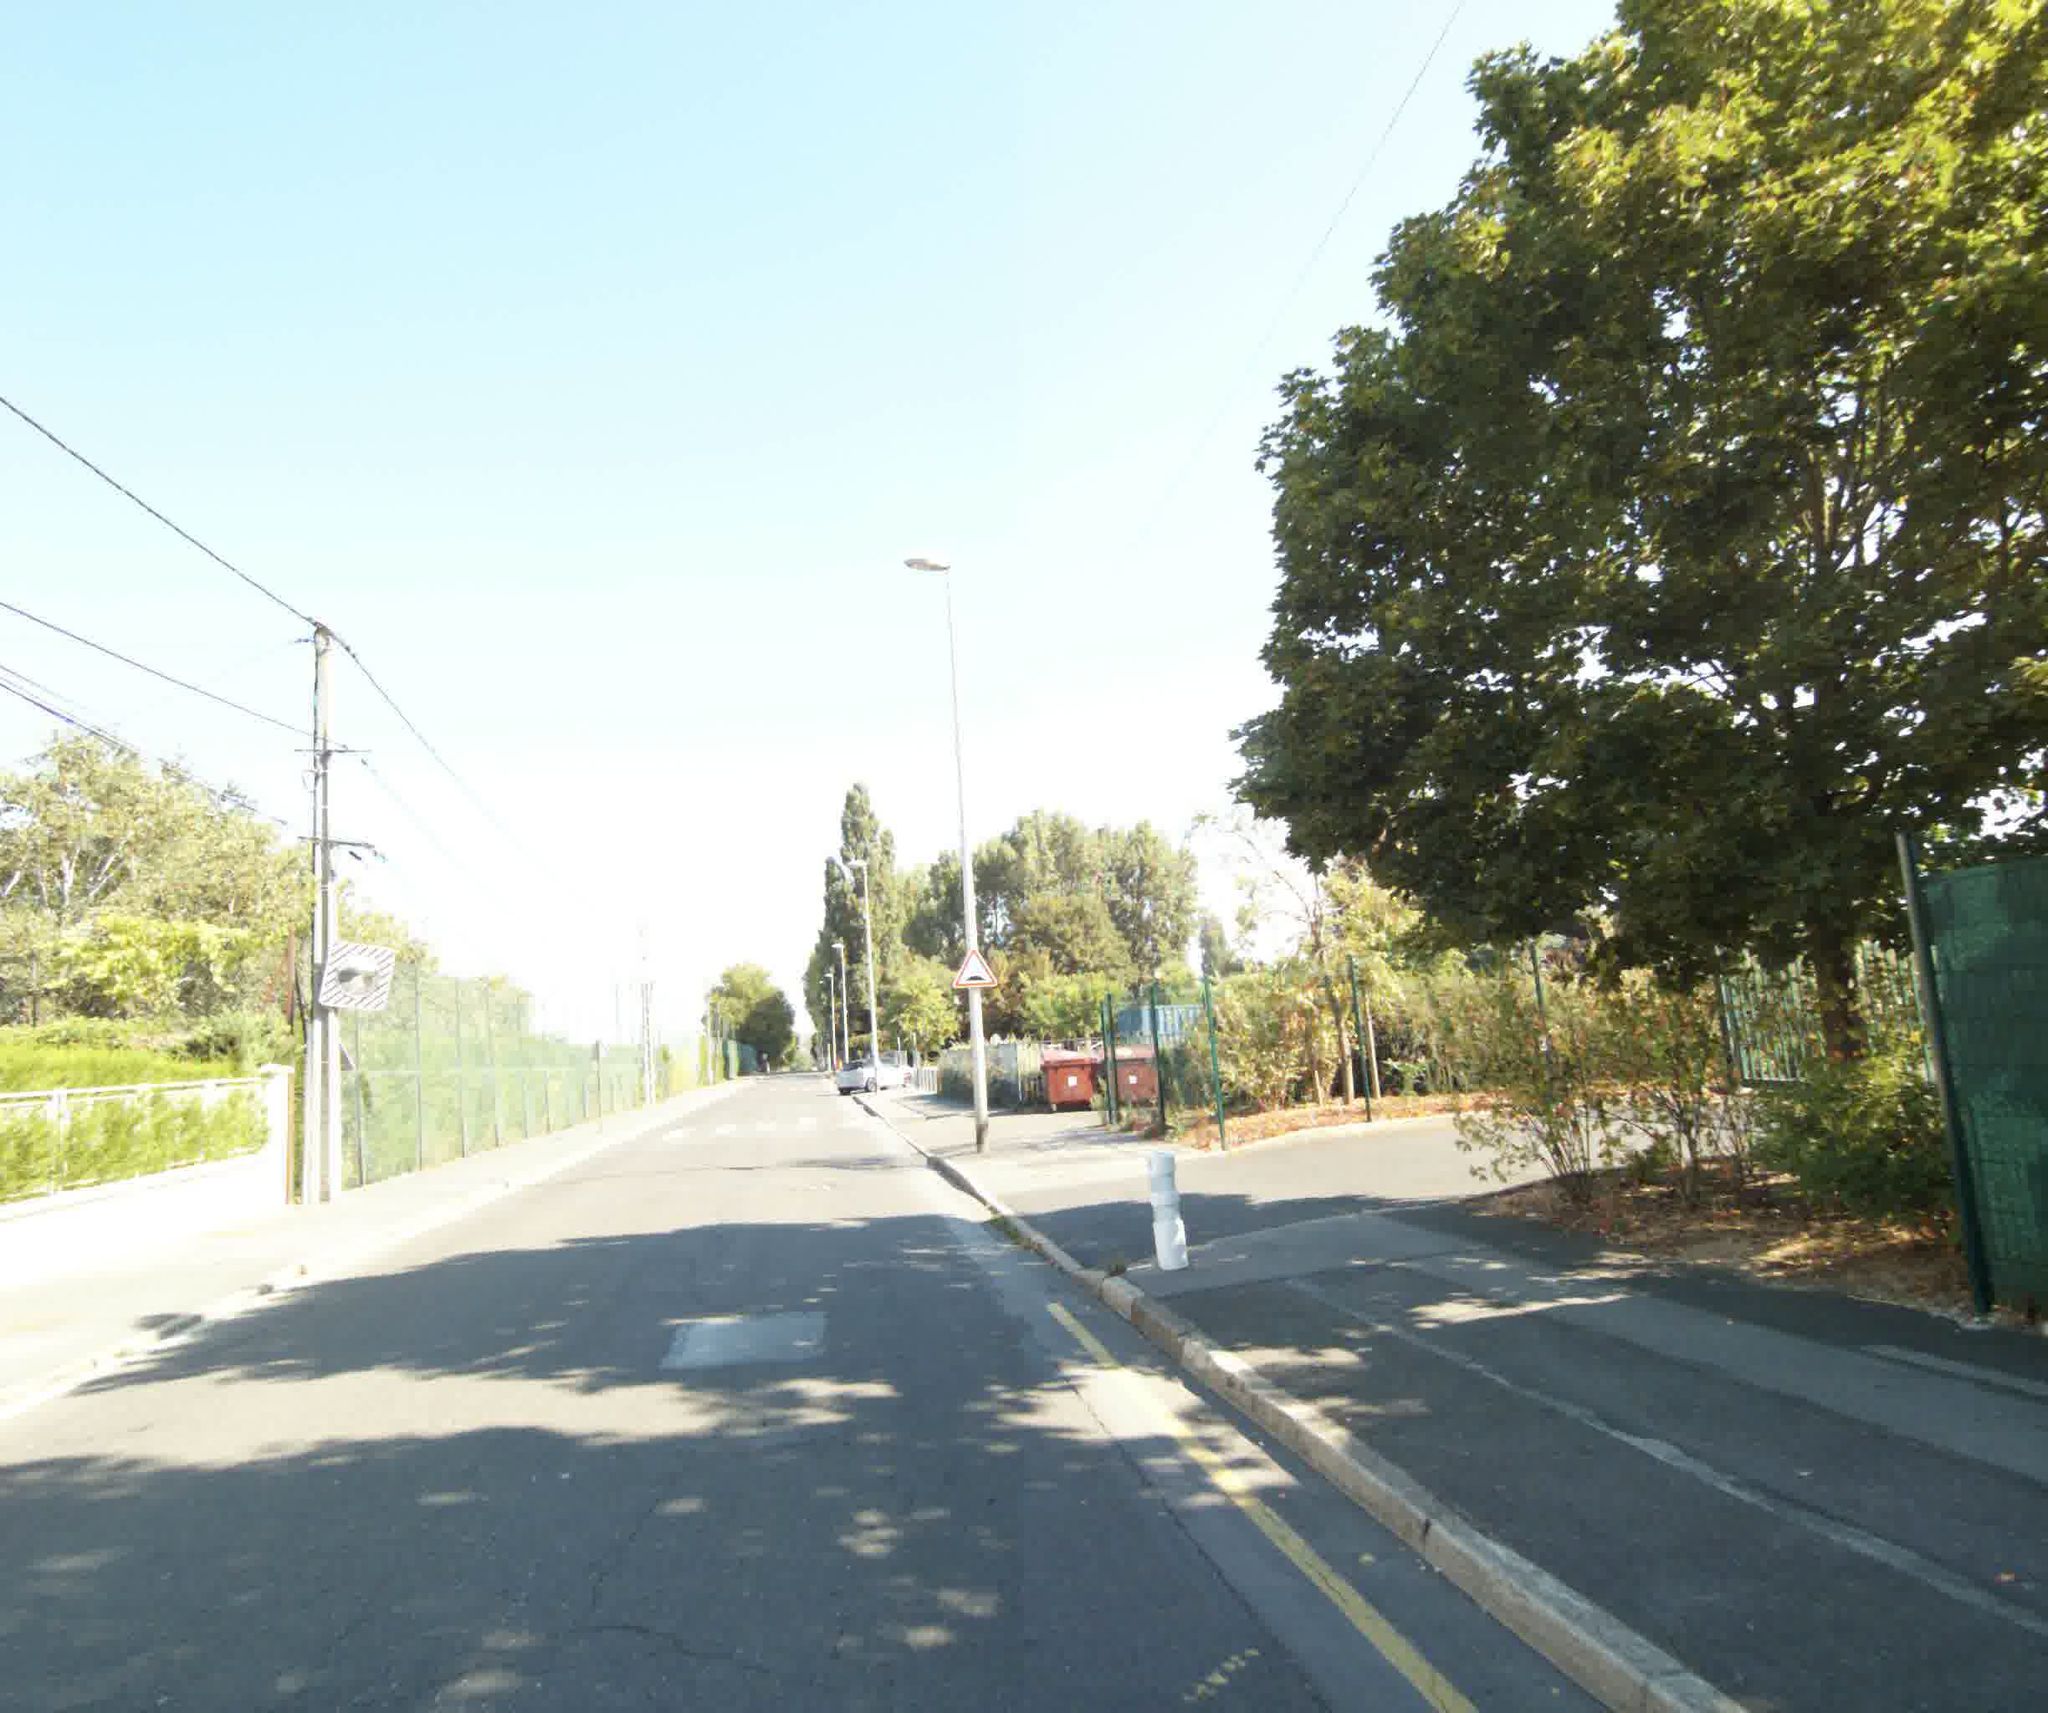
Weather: clear
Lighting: day
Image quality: good
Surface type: cycling surface
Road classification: residential
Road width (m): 6.0
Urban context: urban centre
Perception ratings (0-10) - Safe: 4.01, Lively: 5.37, Beautiful: 8.23, Boring: 4.49, Depressing: 3.39, Wealthy: 3.7